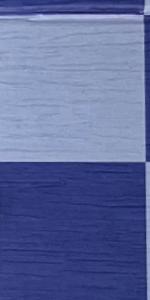
Label: Empty